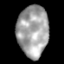
Tissue: lung
Cell type: Others
Senescence score: 0.217
Nuclear area (px): 1556
Mean DAPI intensity: 163.122